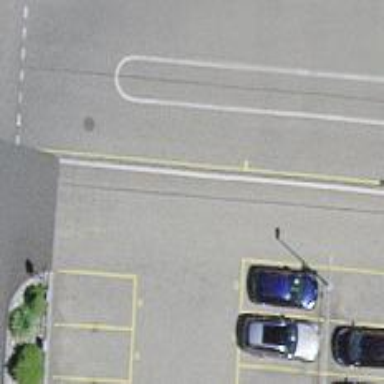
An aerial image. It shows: Asphalt parking aisle off service road.